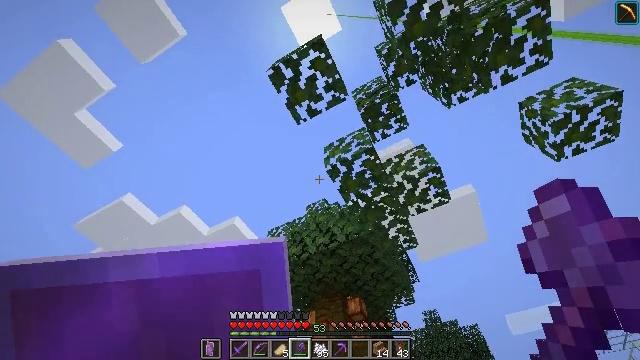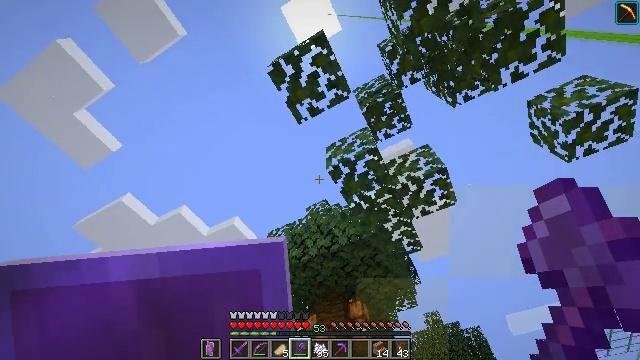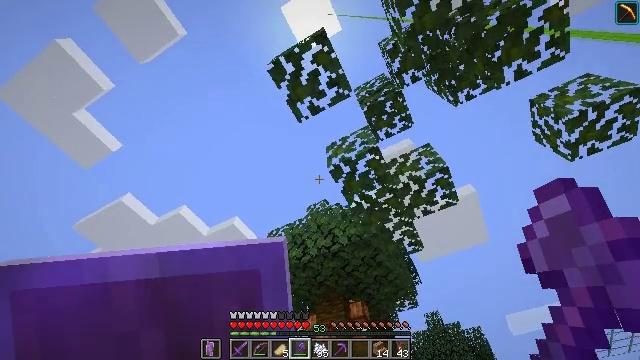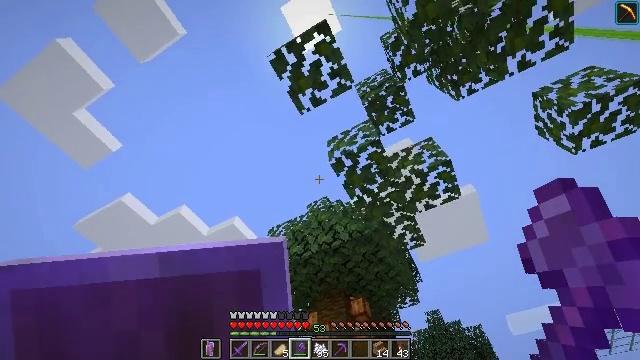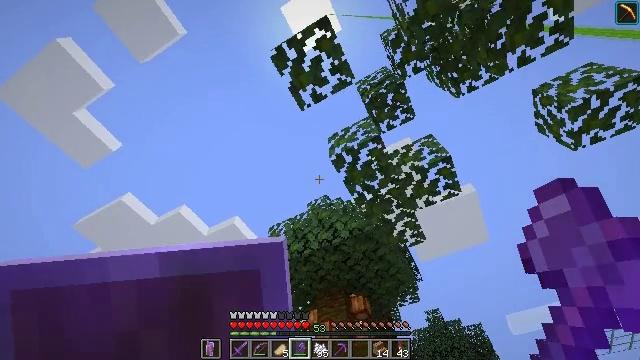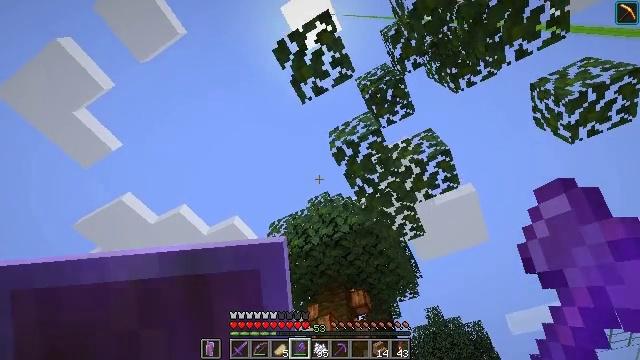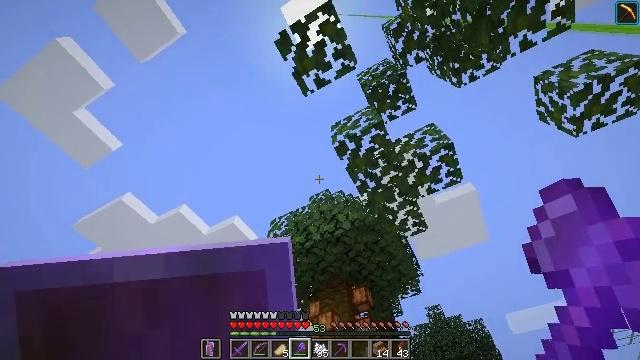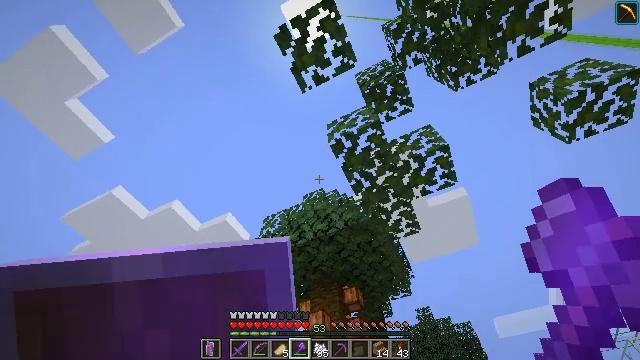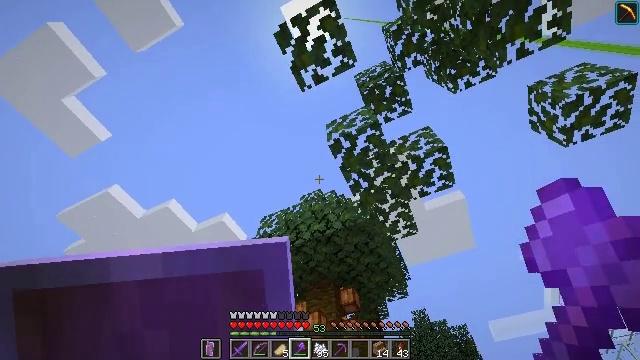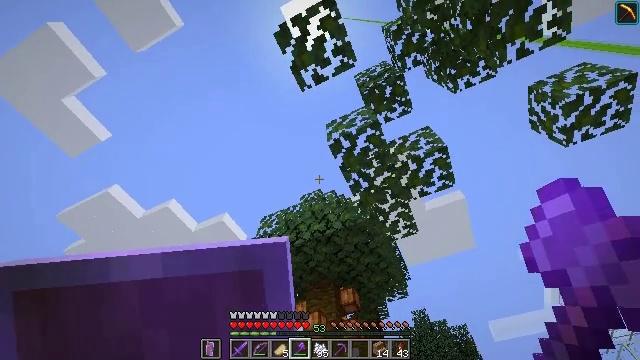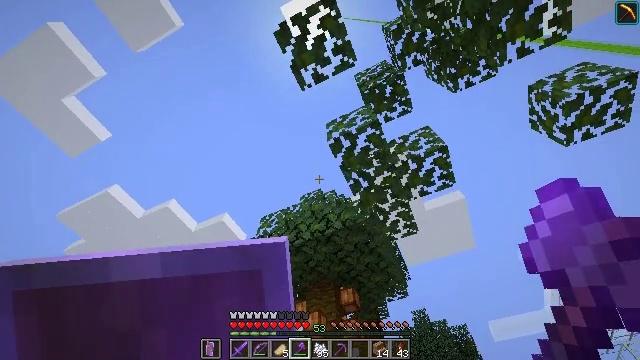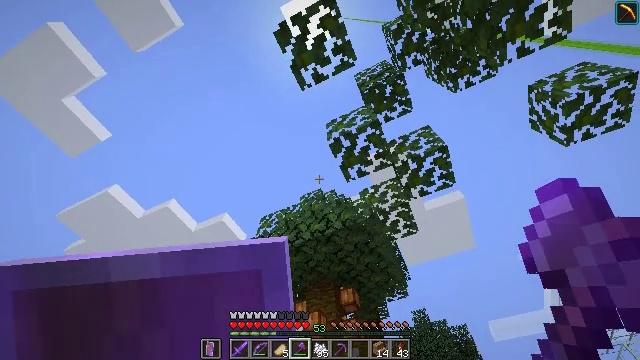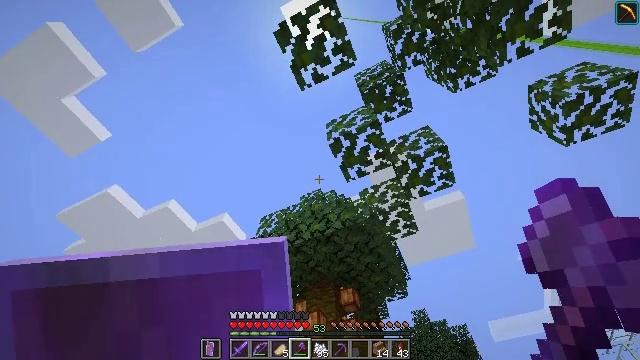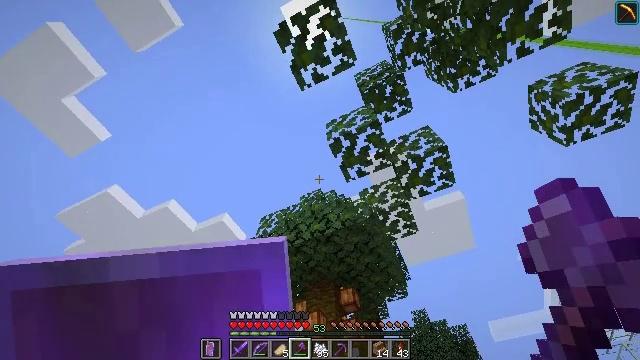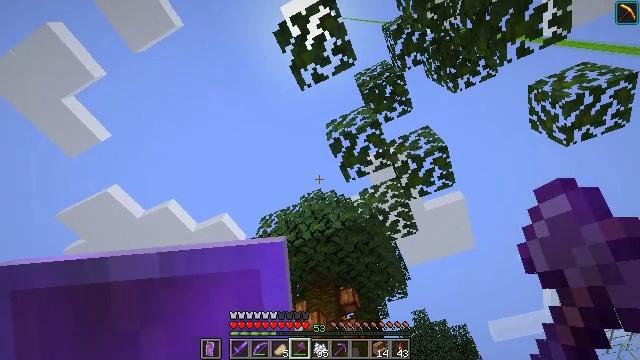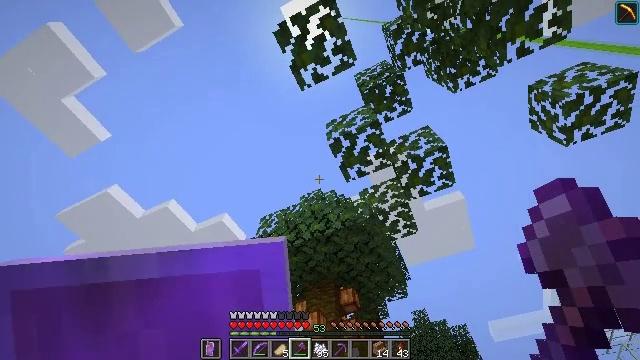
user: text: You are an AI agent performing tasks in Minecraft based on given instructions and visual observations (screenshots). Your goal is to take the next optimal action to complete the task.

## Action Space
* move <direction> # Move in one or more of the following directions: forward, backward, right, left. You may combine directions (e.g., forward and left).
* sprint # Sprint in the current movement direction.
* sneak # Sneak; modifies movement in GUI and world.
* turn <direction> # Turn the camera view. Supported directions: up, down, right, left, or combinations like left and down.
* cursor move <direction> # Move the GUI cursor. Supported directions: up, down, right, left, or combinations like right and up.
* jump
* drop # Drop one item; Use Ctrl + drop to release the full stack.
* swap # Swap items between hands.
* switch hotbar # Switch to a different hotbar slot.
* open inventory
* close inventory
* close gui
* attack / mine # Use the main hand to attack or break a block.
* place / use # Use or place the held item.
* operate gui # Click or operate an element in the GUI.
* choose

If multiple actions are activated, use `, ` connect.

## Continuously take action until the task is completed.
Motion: motion action
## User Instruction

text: Break the oak stairs.
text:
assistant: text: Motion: move forward
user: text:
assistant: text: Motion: move forward
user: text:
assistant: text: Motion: move forward
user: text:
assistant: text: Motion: no_op
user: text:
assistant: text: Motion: no_op
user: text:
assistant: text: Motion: no_op
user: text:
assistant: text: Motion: turn right
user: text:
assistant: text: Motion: no_op
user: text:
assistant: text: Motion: no_op
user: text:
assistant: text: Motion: no_op
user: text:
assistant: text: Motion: no_op
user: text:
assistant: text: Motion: no_op
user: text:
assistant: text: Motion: no_op
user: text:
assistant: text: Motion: no_op
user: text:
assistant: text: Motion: no_op
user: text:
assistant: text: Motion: no_op
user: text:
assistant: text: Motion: no_op
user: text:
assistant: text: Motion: no_op
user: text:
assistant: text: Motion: no_op
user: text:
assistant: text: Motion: no_op
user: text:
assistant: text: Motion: no_op
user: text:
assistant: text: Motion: no_op
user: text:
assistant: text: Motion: no_op
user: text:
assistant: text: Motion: no_op
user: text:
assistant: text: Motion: no_op
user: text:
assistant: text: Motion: no_op
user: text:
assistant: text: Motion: no_op
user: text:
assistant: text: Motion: no_op
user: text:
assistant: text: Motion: no_op
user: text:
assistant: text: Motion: no_op